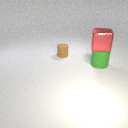
large green rubber cylinder below large red metal cube